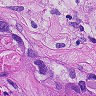
Metastatic tissue present: yes